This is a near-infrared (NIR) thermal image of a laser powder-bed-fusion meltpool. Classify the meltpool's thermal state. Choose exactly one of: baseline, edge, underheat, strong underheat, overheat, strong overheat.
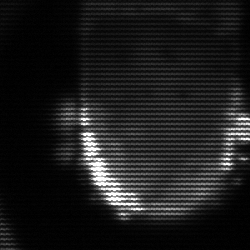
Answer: baseline